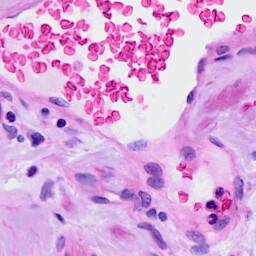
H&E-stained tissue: Ovarian